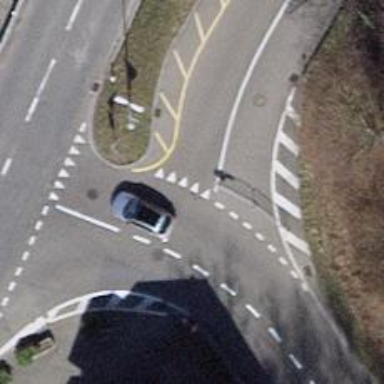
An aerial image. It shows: Road with "give way" sign.